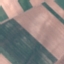
Land use / land cover class: AnnualCrop